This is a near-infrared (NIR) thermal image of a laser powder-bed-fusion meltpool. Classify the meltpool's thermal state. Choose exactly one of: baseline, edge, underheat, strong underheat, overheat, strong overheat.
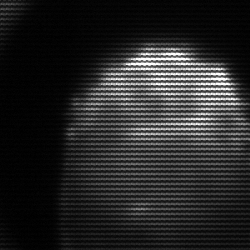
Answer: edge